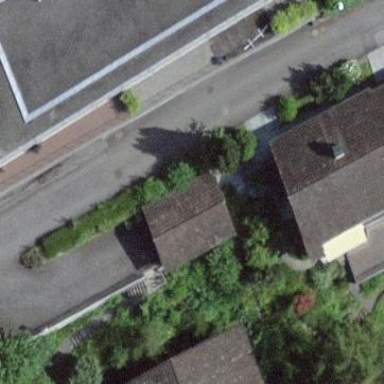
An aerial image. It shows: Garage.